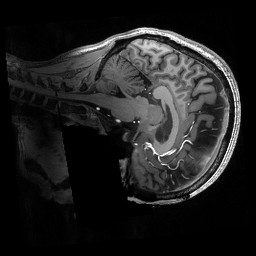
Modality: T1w
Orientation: sagittal
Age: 24
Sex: female
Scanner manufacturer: siemens
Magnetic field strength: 6.98 T
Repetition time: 2.53 s
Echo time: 0.00176 s